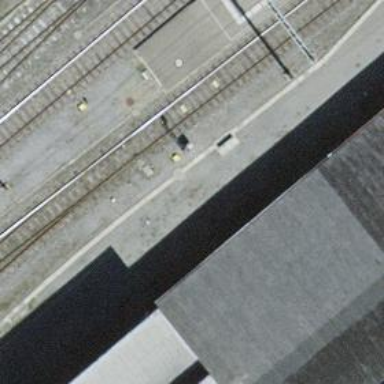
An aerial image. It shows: Railway switch.